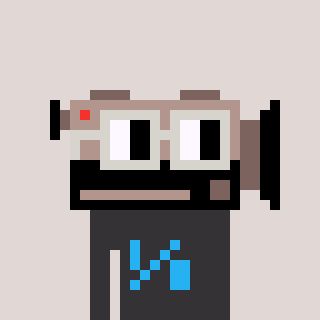
a pixel art character with square light gray glasses, a camcorder-shaped head and a grayscale-colored body on a warm background